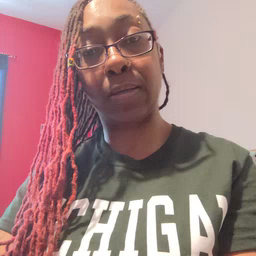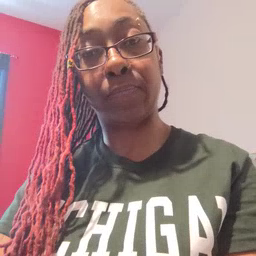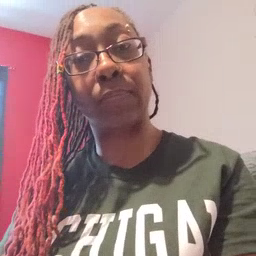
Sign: kitty